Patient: sex F, age 31
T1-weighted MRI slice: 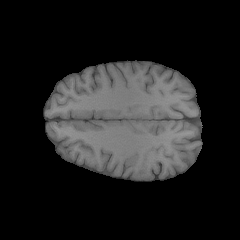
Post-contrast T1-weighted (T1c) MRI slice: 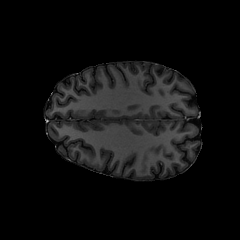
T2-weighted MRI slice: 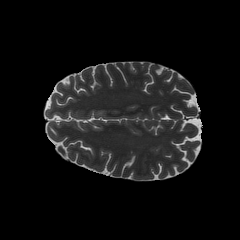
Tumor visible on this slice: no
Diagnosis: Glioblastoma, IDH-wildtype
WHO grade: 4